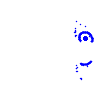
Particle: electron